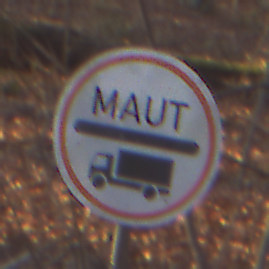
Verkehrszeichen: Mautpflicht
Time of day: SunriseSunset
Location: Outdoor (Nature)
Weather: Clear
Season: Autumn
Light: Natural